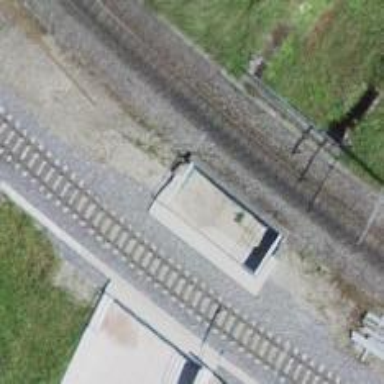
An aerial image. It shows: Narrow-gauge railway bridge with electrified tracks and single track passing over it.